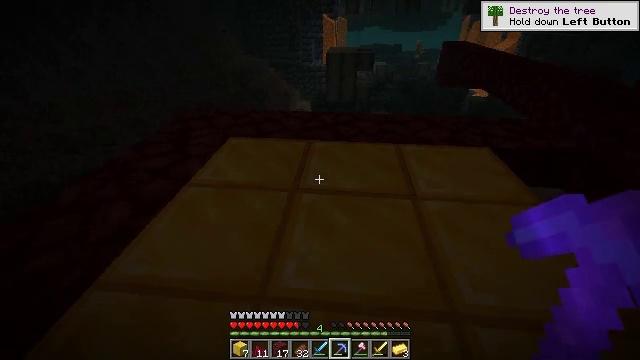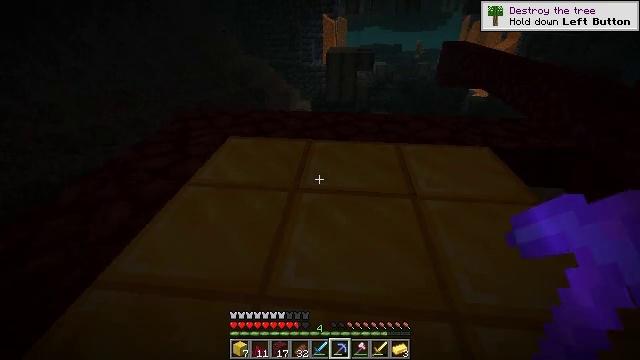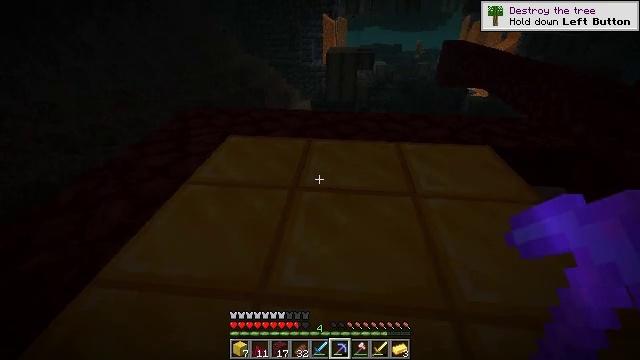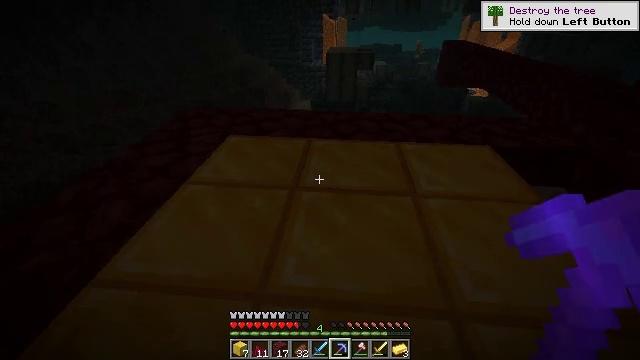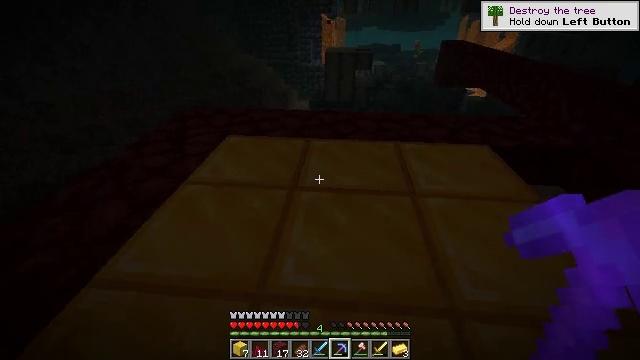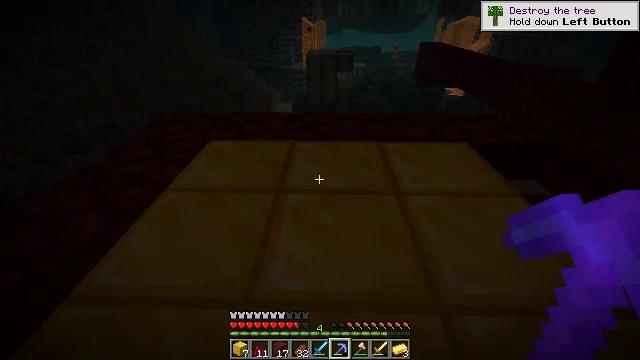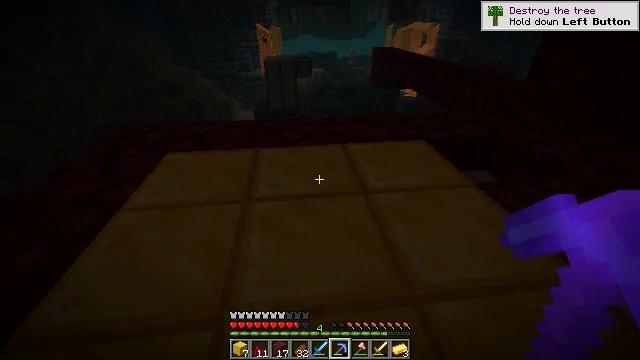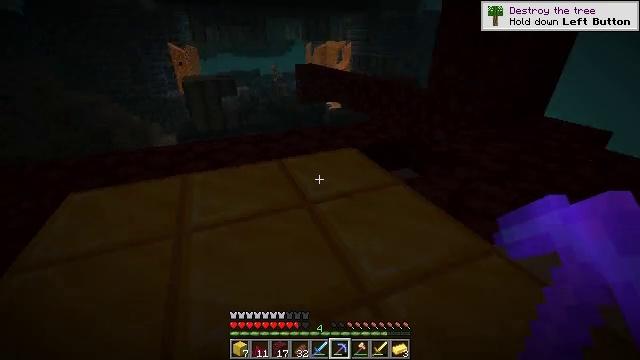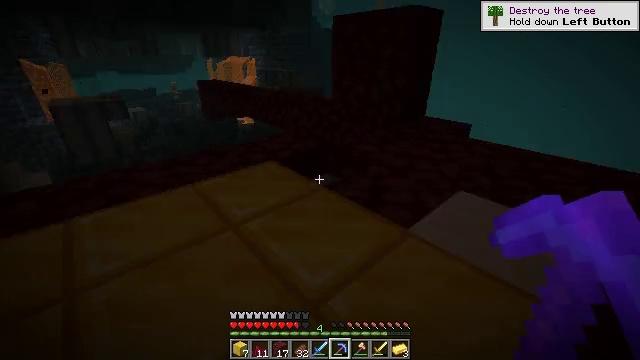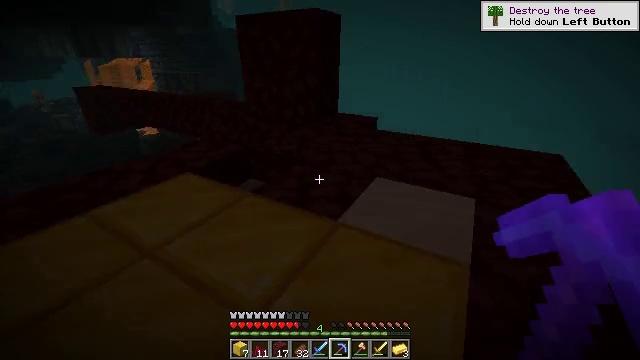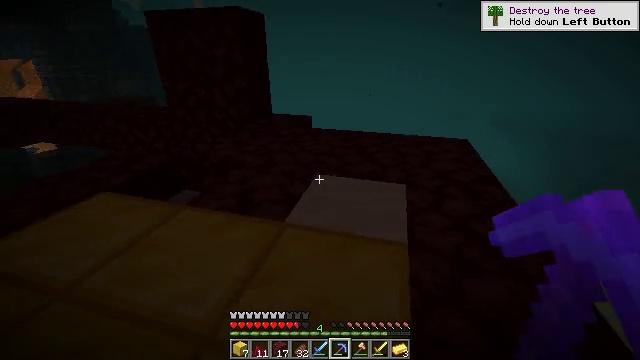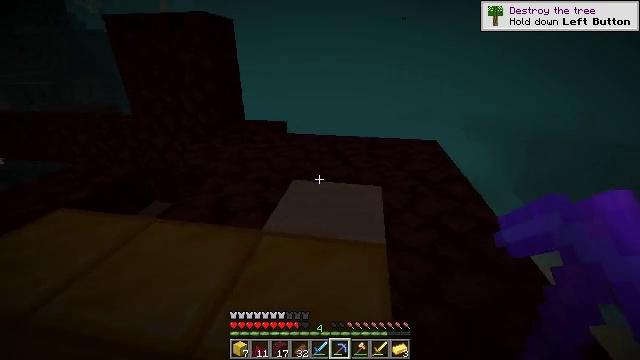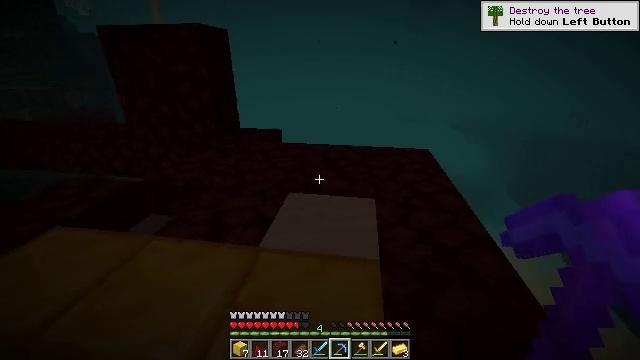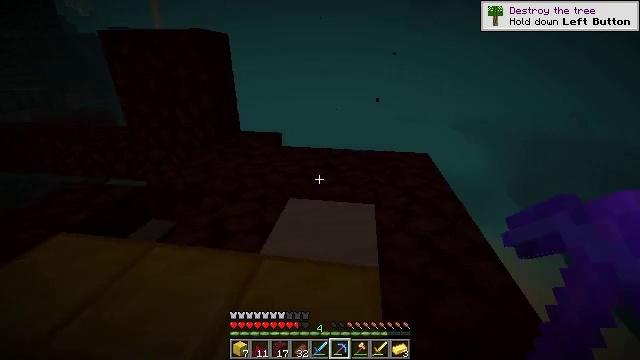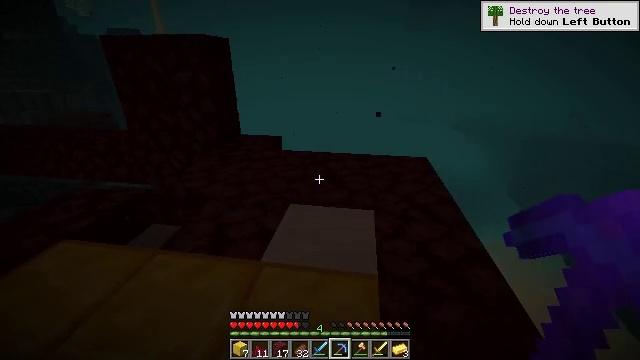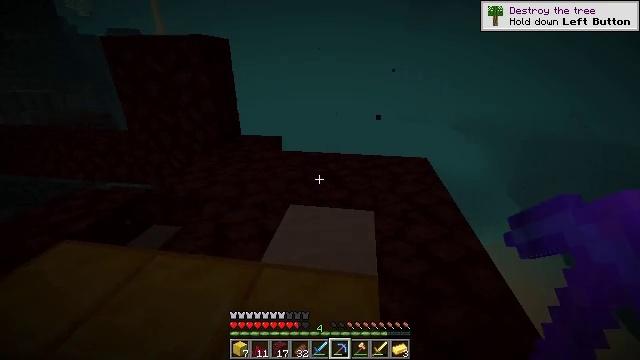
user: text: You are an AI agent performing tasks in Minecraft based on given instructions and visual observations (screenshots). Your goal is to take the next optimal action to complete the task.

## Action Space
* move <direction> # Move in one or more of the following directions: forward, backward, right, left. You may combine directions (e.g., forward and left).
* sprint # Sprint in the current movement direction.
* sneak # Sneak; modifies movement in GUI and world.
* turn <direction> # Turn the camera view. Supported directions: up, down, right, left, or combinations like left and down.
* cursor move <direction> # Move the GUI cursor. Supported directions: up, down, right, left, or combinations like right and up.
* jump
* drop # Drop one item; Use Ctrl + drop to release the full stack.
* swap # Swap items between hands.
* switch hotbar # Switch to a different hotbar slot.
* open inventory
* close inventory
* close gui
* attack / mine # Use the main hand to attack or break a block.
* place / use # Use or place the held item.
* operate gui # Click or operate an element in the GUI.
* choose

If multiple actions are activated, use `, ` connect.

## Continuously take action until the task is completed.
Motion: motion action
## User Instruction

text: Dig up the gold block to add to your inventory.
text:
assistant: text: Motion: sneak
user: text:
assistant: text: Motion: sneak
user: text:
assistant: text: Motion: sneak
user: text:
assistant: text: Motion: sneak
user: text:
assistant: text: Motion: sneak, turn right
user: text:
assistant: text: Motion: sneak, turn right and up
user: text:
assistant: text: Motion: sneak, turn right and up
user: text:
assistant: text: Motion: sneak, turn right and up
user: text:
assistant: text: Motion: sneak, turn right
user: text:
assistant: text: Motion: sneak, turn right
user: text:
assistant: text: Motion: turn right and up
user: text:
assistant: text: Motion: turn right
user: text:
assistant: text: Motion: no_op
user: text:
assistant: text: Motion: no_op
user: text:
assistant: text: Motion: no_op
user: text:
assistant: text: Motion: no_op
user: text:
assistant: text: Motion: no_op
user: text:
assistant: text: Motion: no_op
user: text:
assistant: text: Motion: no_op
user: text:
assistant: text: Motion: no_op
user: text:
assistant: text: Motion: no_op
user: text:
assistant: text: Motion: no_op
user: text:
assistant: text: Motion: move forward
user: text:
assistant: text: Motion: move forward
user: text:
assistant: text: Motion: move forward, turn down
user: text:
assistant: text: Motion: move forward, turn right and down
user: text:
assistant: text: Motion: move forward, turn right and down
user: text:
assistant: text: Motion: move forward, turn right and down
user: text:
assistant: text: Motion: move forward, turn right and down
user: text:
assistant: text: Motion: move forward, turn right and down